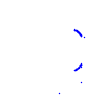
Particle: kaon